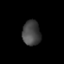
Tissue: lung
Cell type: T cells
Senescence score: 0.2008
Nuclear area (px): 444
Mean DAPI intensity: 68.023